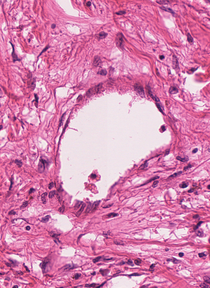
Tumor epithelial tissue: no
Tumor-associated stroma tissue: yes
Normal tissue: no